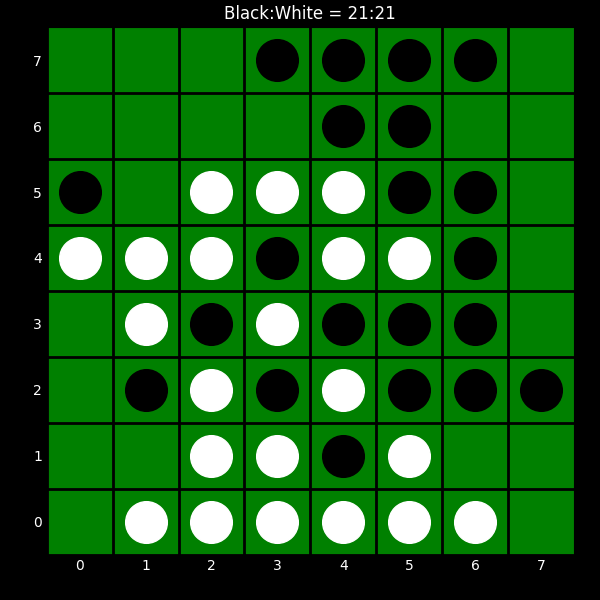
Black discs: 21
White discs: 21